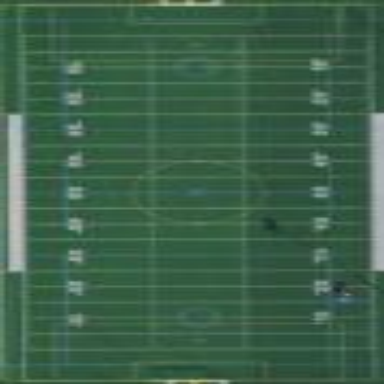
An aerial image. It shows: Pitch for American football with artificial turf surface.